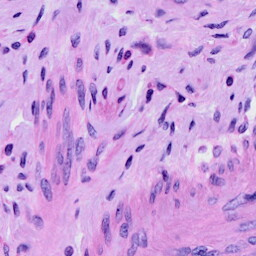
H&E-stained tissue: Cervix